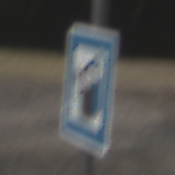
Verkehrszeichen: LadestationFuerElektrofahrzeuge
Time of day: Midday
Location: Outdoor (Nature)
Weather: Clear
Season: Summer
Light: Natural